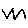
Label: zigzag